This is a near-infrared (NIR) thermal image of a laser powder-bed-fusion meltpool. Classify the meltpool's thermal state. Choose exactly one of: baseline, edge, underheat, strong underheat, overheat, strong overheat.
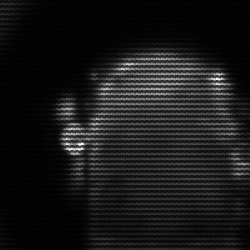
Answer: baseline